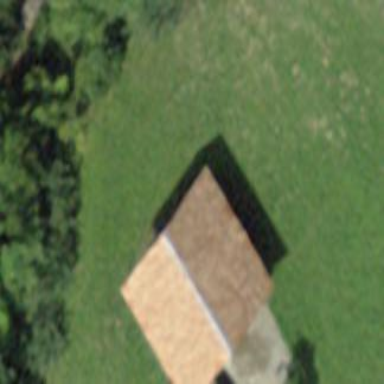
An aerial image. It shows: Rural barn.